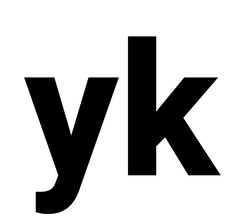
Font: Roboto_ExtraBold